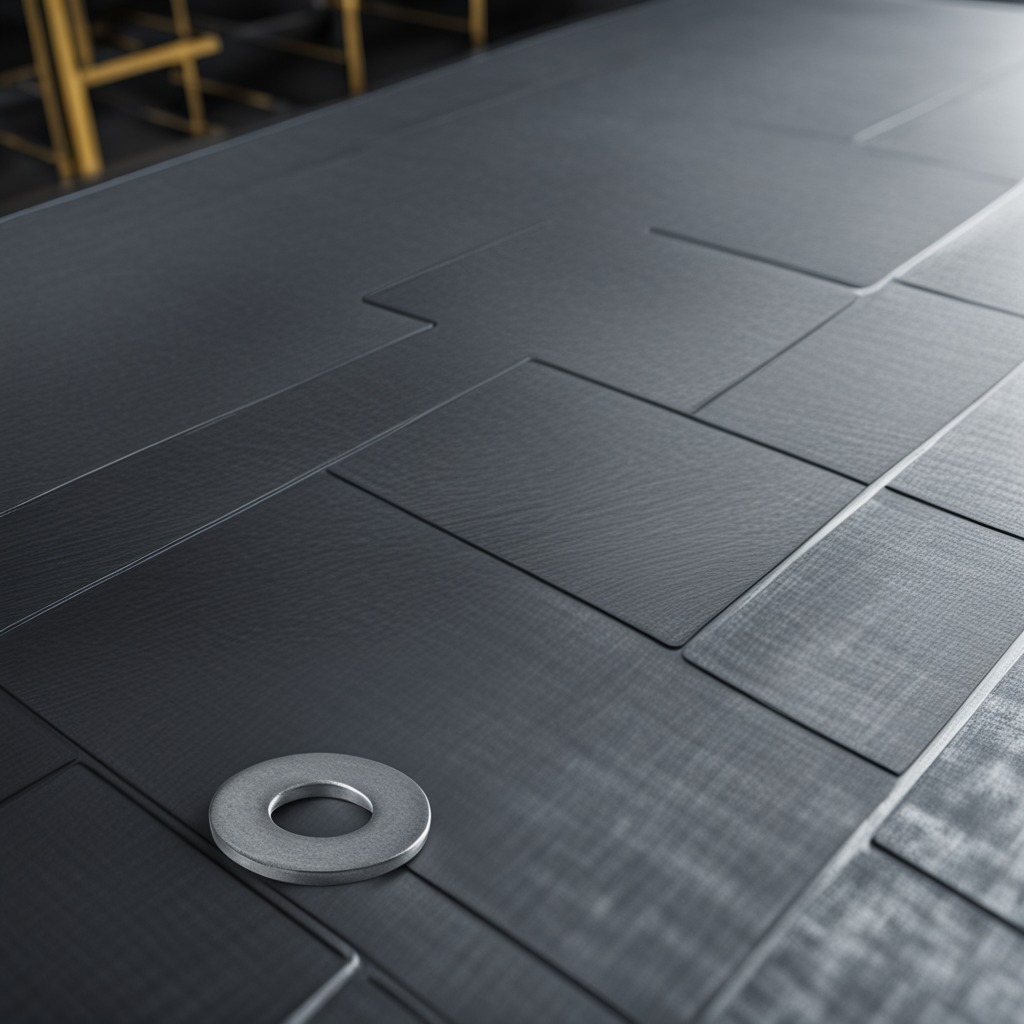
A flat metal washer is lying on a cold steel table in a mining workshop.